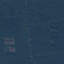
Land use / land cover: Forest